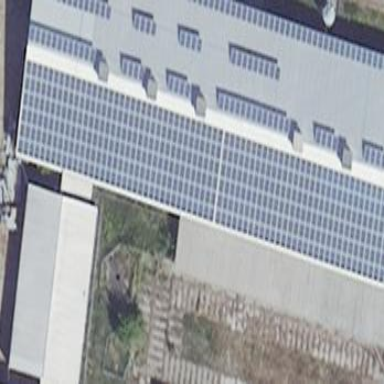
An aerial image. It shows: Building equipped with small solar photovoltaic panel for electricity generation.